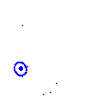
Particle: proton